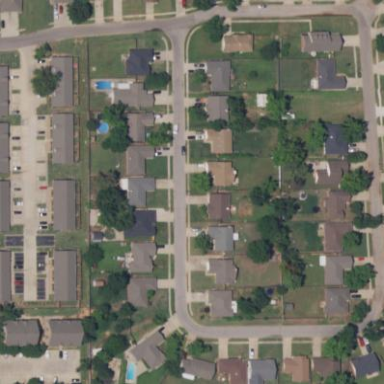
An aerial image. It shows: Residential area within neighborhood.